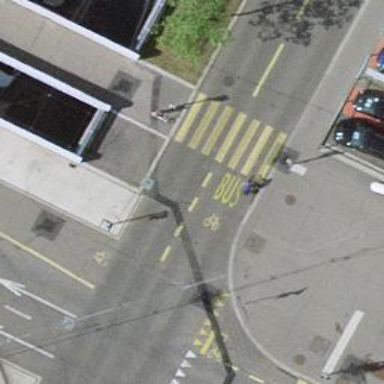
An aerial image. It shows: Road crossing with traffic signals.